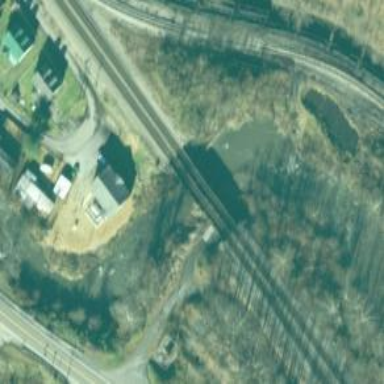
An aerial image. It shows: Bridge over railway line.